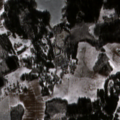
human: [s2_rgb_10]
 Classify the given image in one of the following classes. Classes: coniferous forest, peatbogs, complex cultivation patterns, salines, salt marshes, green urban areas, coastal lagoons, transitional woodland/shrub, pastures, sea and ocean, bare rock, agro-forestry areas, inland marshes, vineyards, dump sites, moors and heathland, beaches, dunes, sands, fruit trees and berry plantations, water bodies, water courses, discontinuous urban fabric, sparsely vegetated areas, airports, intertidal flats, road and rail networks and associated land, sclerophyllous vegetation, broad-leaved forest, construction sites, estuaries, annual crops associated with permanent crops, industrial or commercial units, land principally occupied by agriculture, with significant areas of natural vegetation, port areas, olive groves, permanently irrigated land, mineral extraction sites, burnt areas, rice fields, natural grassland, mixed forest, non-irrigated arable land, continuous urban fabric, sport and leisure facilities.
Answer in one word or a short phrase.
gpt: non-irrigated arable land, complex cultivation patterns, land principally occupied by agriculture, with significant areas of natural vegetation, broad-leaved forest, mixed forest, transitional woodland/shrub